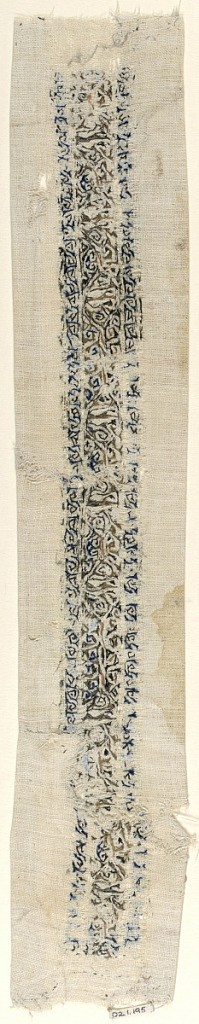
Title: Band
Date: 10th–12th century
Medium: Embroidery using silk on plain weave linen
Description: Embroidered band in black silk on plain linen.